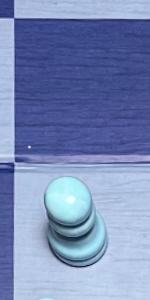
Label: Pawn_White